Question: I would like to create a custom PopUp menu in Android like the one in the attached screenshot. Any pointers would be appreciated.
On click of the button "Choose Name" , you see a PopUp menu just below the button.

Thaknks.
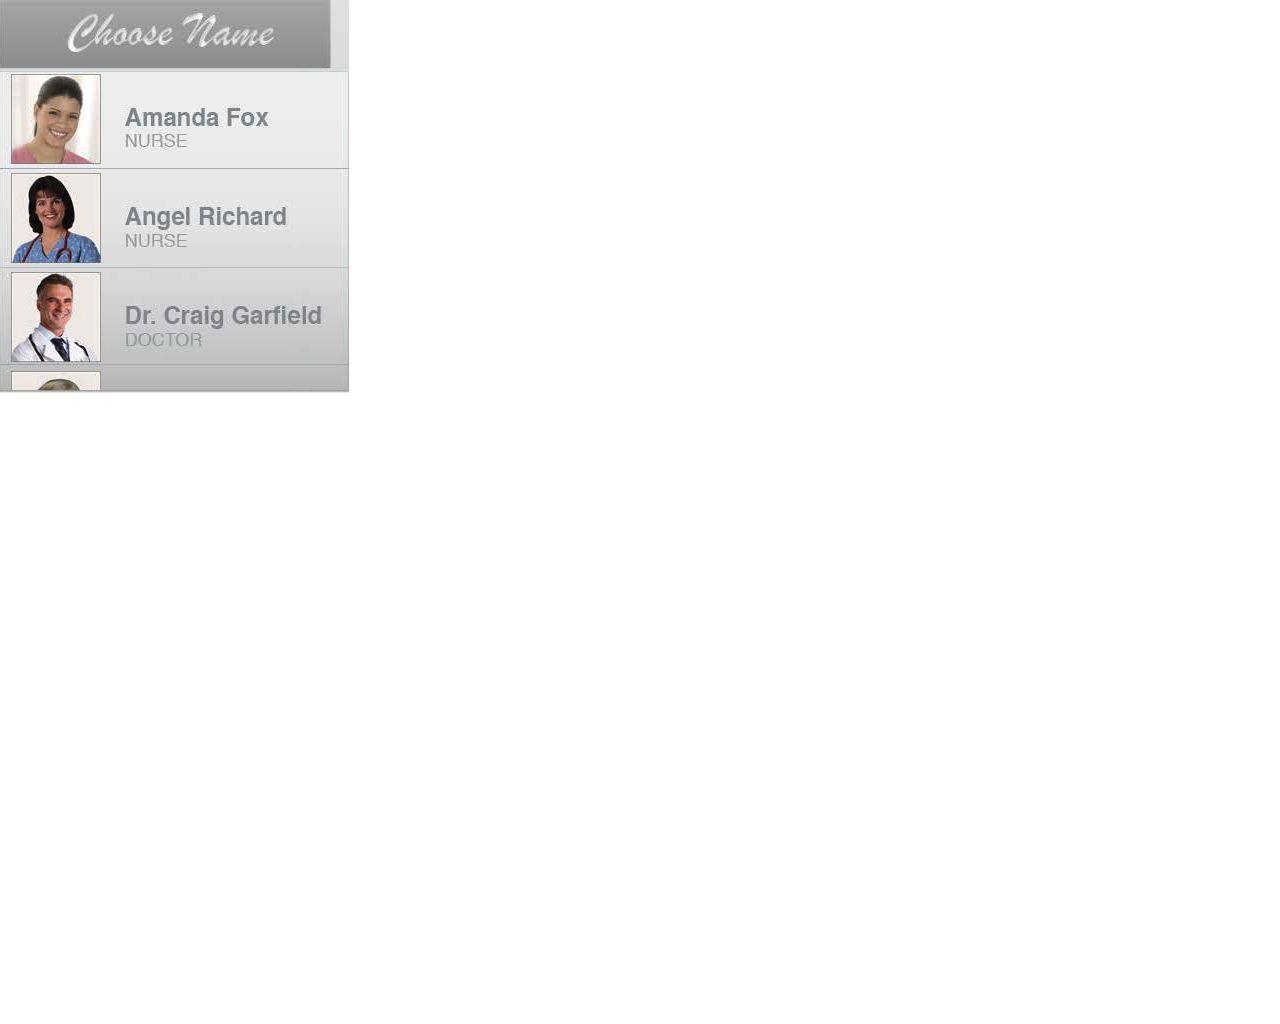
Answer: You should take a look at <URL>.